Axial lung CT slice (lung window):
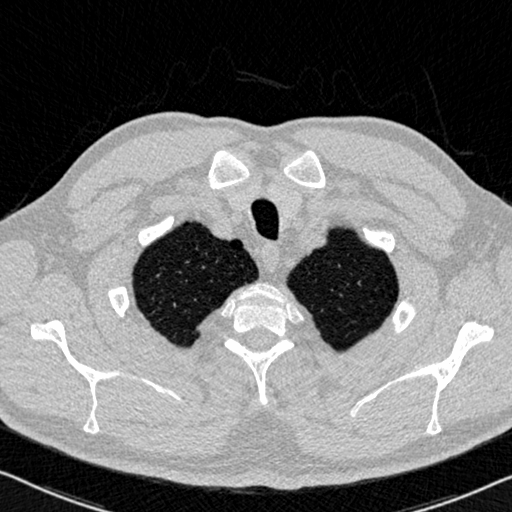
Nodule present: no